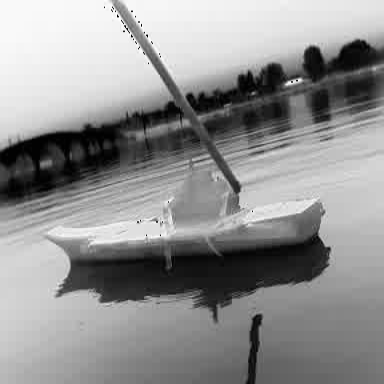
There is a warship in the infrared image.